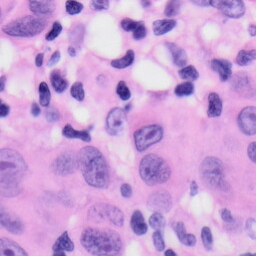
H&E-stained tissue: Skin